Aerial crown-view tile of a tropical tree (Barro Colorado Island, Panama), acquired 20250124:
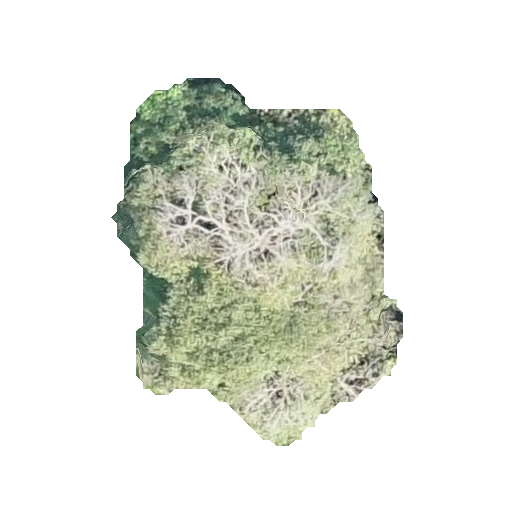
Species: Astronium graveolens
GBIF accepted scientific name: Astronium graveolens
Crown area: 112.53 m²